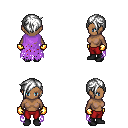
a pixel art fantasy rpg character, female body template, human, dark skin, maroon tattered cape, red pants, white pixie cut hairstyle, gold gloves, black shoes, four views (front, back, left, right), 2x2 character sprite sheet, small pixel art, hard edges, no anti-aliasing